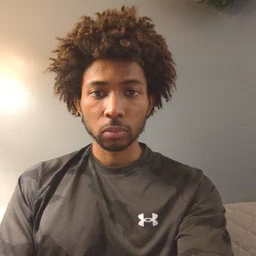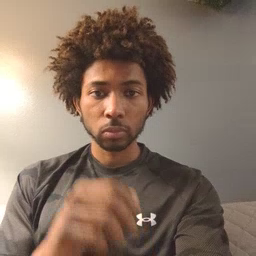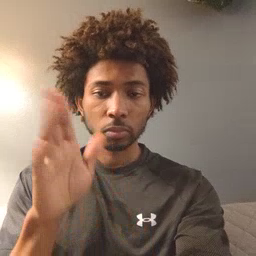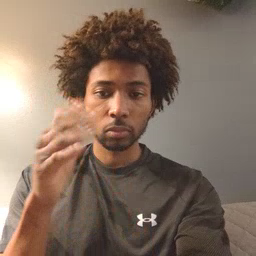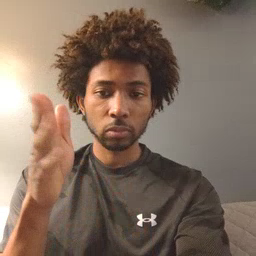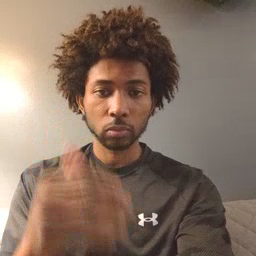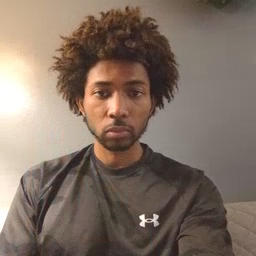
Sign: flag